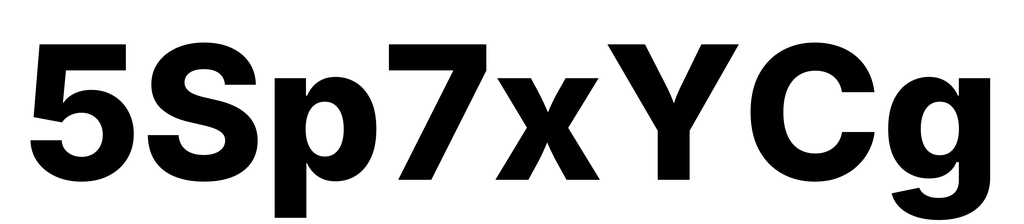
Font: Inter_ExtraBold